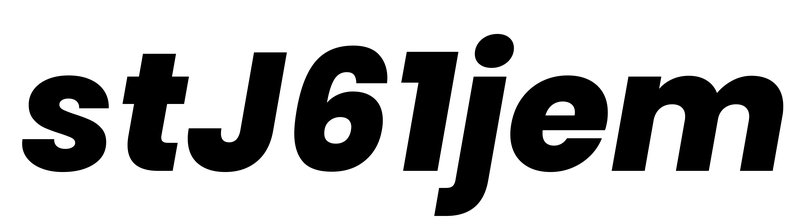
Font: Poppins-ExtraBoldItalic